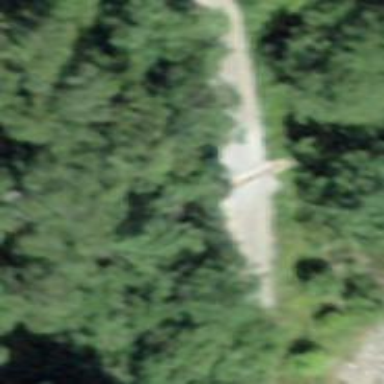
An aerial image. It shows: Gravel track with grade 2 tracktype.